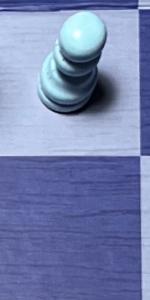
Label: Empty